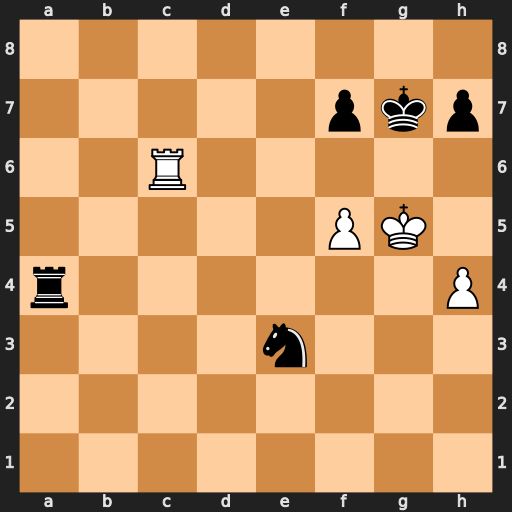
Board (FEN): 8/5pkp/2R5/5PK1/r6P/4n3/8/8
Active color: w
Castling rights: -
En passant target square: -
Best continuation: f6+ Kh8 Rc8#